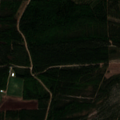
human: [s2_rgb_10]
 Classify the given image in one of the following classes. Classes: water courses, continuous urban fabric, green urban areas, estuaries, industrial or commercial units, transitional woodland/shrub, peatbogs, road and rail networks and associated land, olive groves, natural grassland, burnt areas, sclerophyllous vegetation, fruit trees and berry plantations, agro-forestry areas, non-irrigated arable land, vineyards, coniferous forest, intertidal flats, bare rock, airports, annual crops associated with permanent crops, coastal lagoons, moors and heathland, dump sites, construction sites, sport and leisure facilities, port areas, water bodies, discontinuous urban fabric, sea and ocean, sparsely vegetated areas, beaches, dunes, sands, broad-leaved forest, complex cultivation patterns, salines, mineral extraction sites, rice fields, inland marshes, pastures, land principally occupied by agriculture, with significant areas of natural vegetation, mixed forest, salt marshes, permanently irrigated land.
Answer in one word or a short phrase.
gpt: non-irrigated arable land, coniferous forest, mixed forest